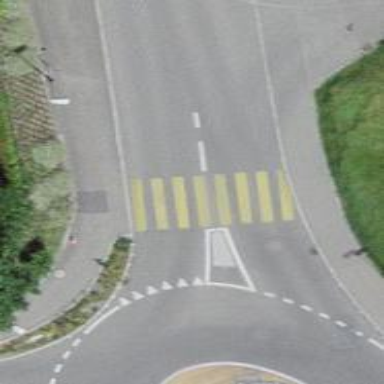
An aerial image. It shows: Zebra crossing on the road.